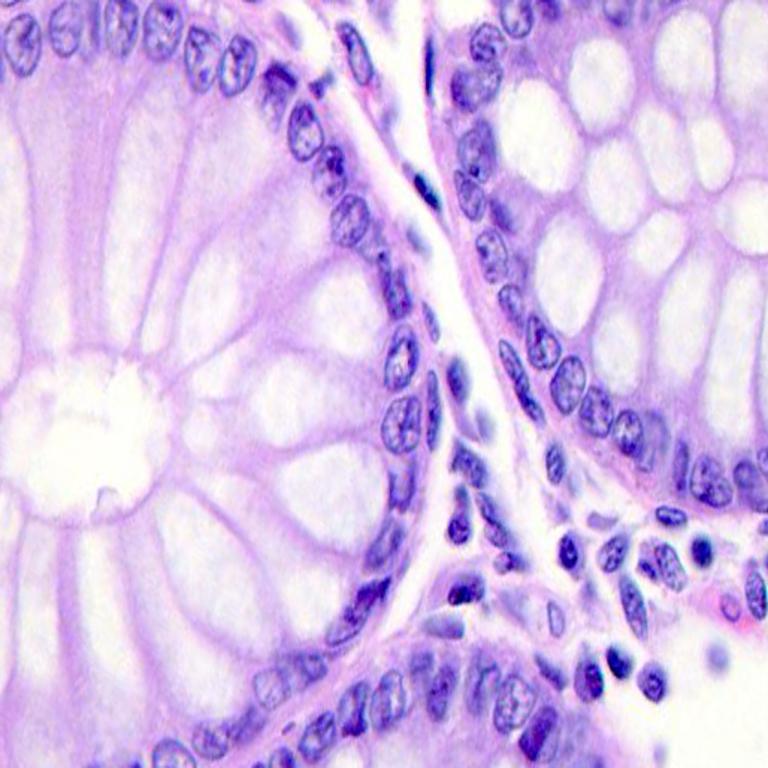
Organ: colon
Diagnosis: benign